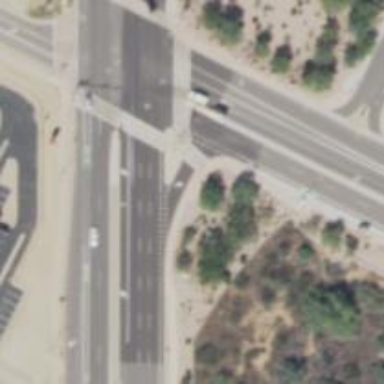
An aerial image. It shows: Solid stop line on the road.